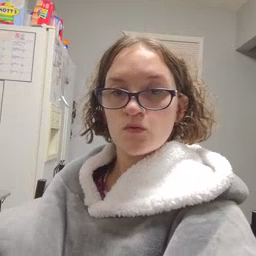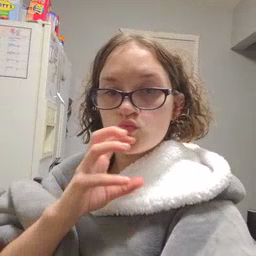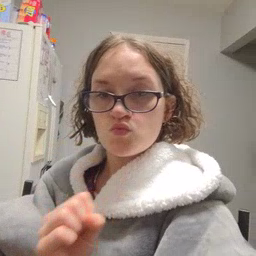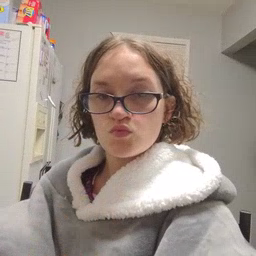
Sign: old